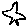
Label: star